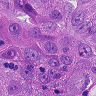
Metastatic tissue present: yes